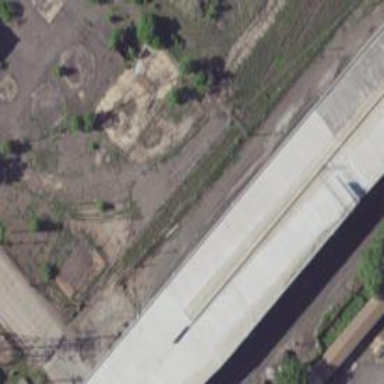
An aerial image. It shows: Abandoned spur railway.